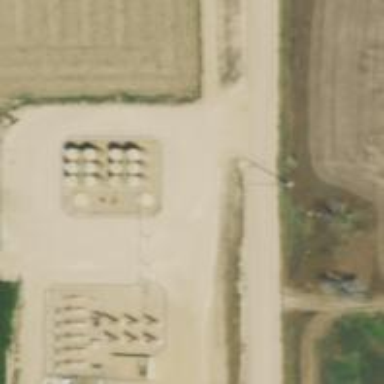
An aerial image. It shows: Storage tank with man-made structure.